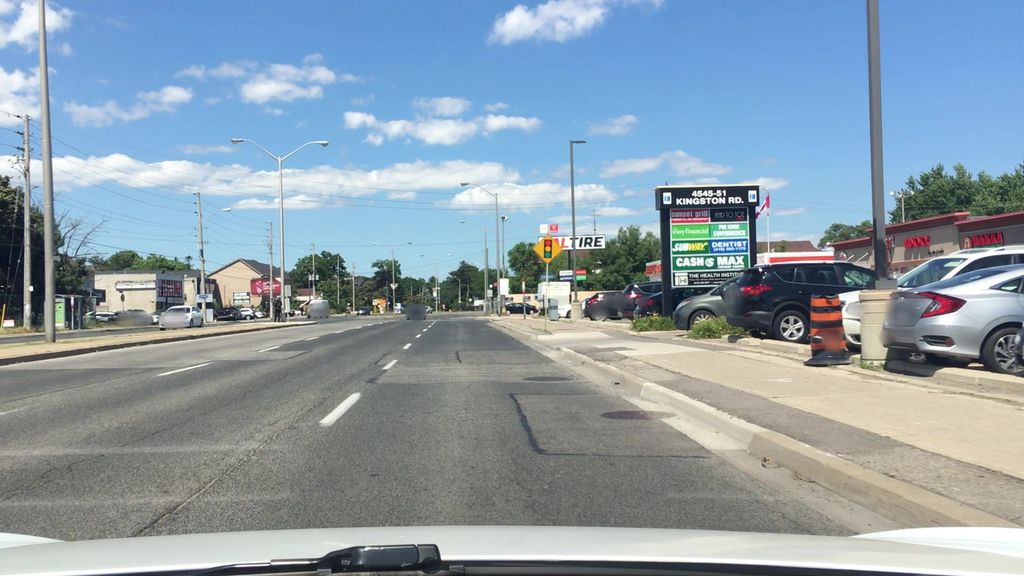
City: toronto